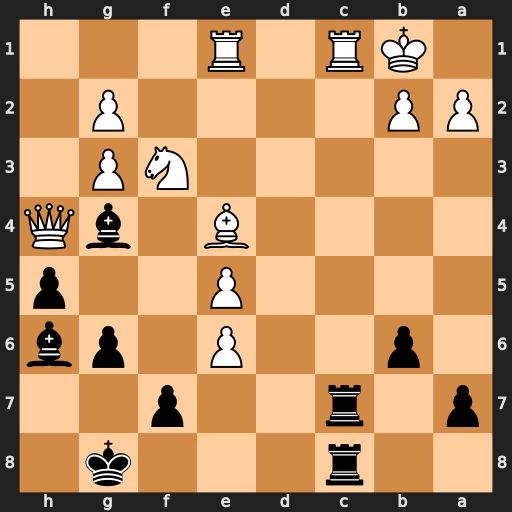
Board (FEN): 2r3k1/p1r2p2/1p2P1pb/4P2p/4B1bQ/5NP1/PP4P1/1KR1R3
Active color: b
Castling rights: -
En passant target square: -
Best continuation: Rxc1+ Rxc1 Rxc1#